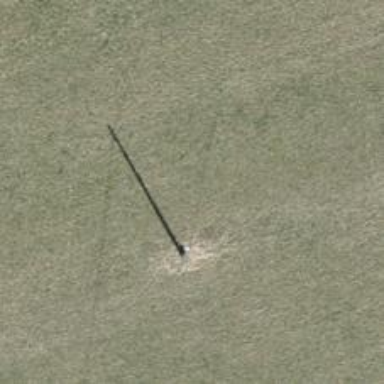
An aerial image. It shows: Minor power line.